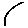
Label: line